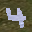
Label: 4